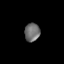
Tissue: lung
Cell type: Endothelial cells
Senescence score: 0.7465
Nuclear area (px): 271
Mean DAPI intensity: 111.598